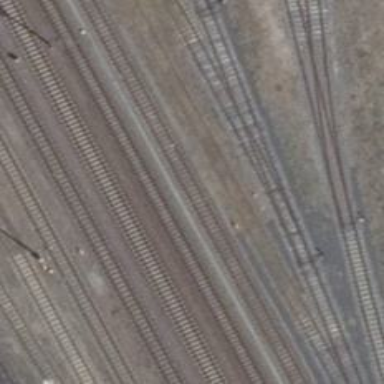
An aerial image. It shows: Railway yard used for servicing trains.